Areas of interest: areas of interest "Yi Hui Building"
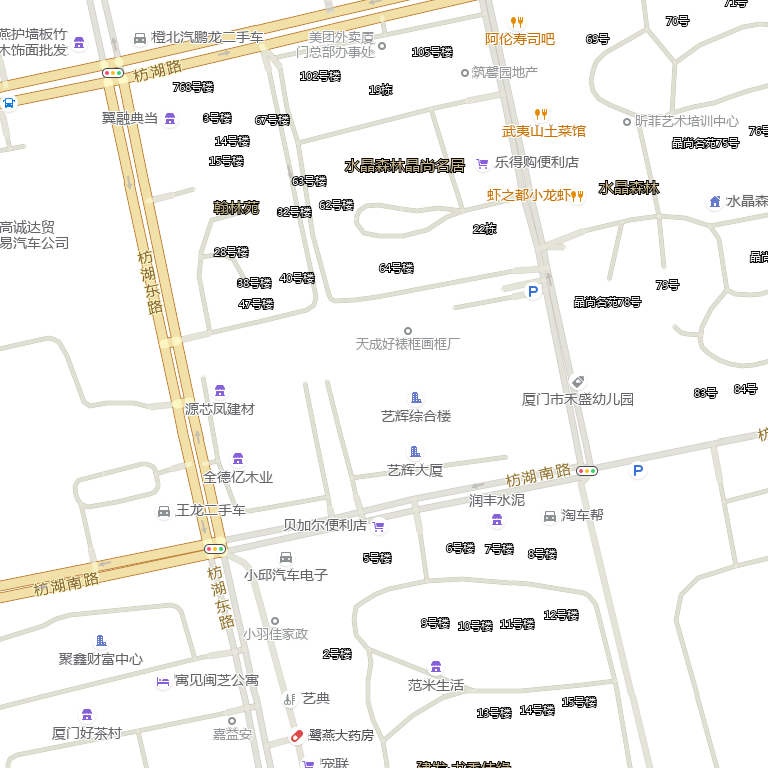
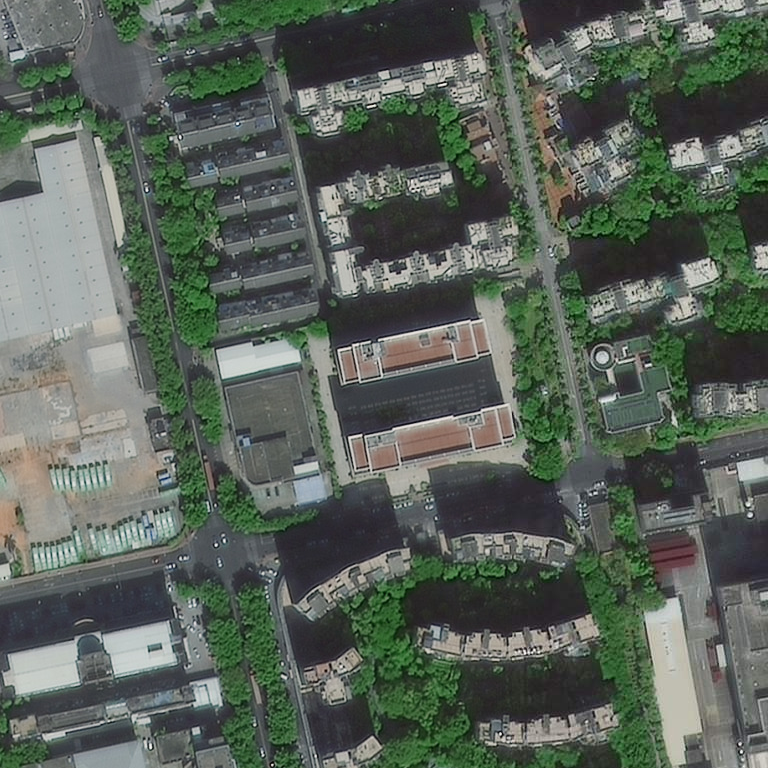